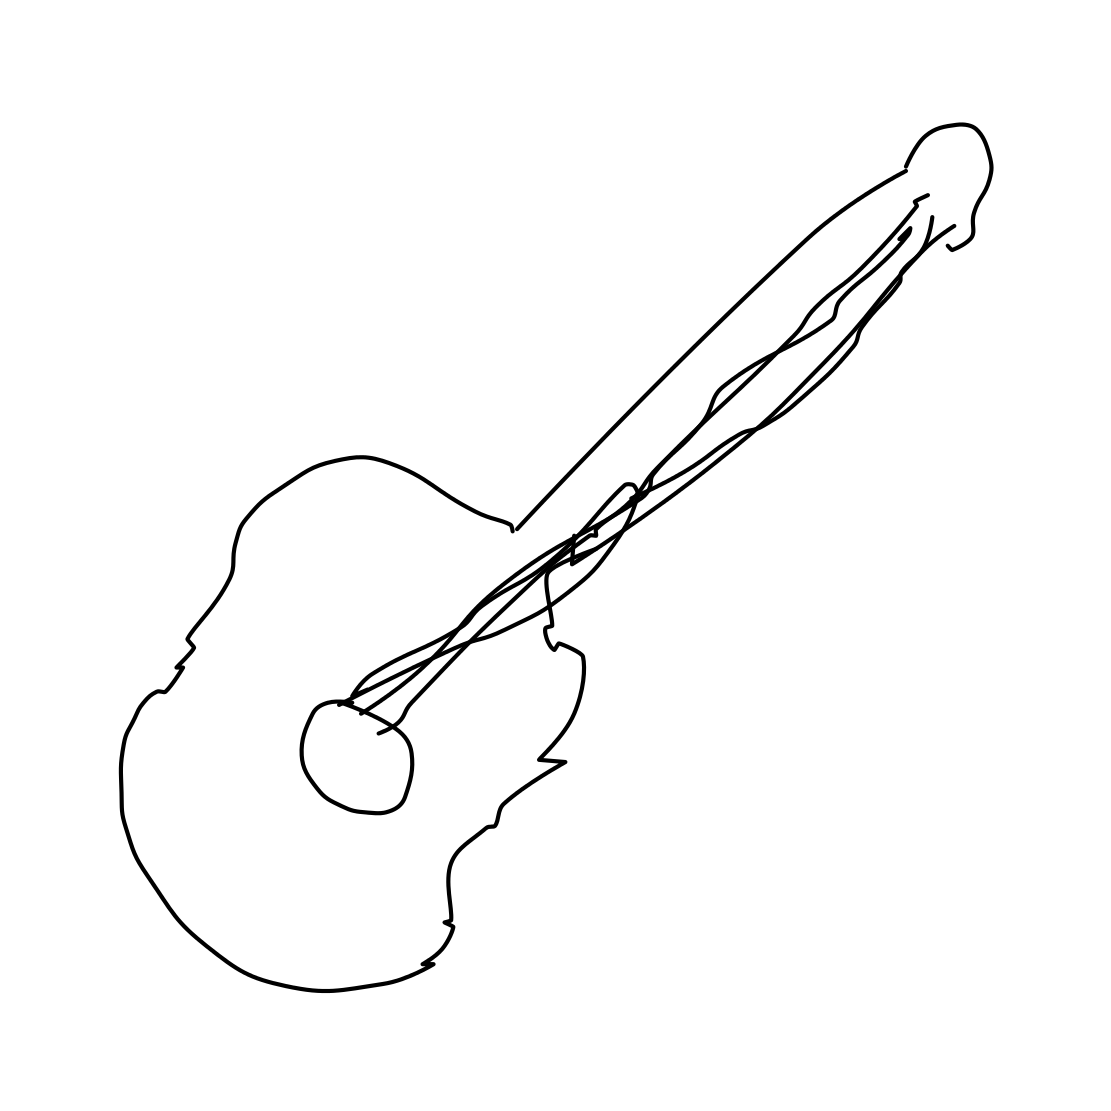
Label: guitar